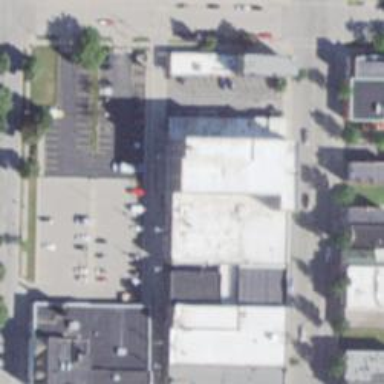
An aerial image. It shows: Warehouse building used for both warehousing and retail purposes.